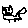
Label: cat